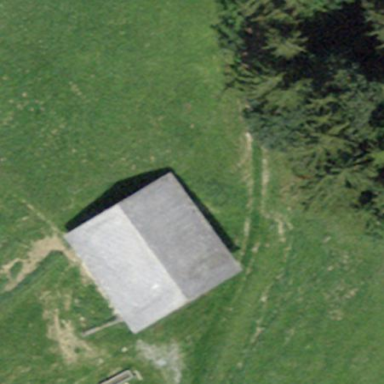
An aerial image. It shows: Farm auxiliary building.